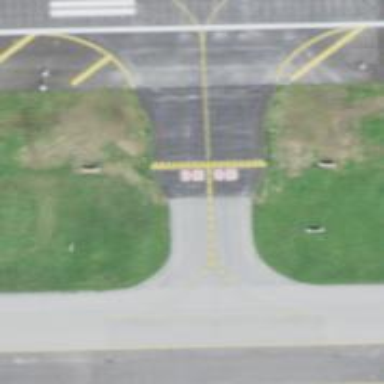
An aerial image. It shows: View of taxiway at the airport.